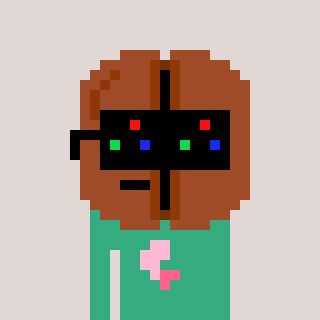
a pixel art character with square black sunglasses, a coffeebean-shaped head and a teal-colored body on a warm background